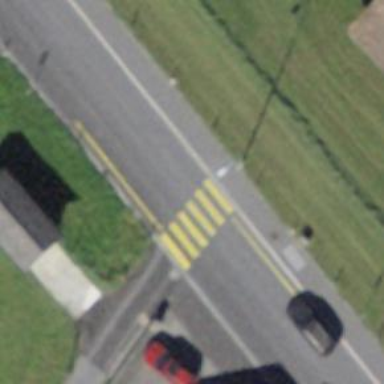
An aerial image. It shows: Zebra crossing on the road.